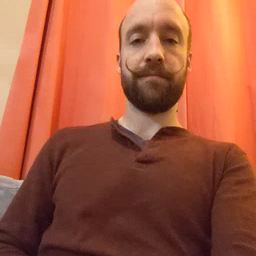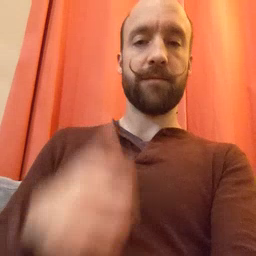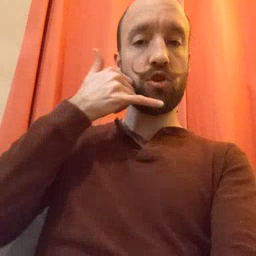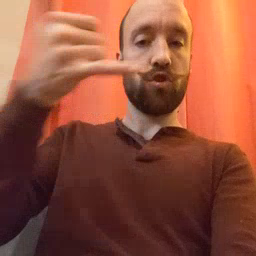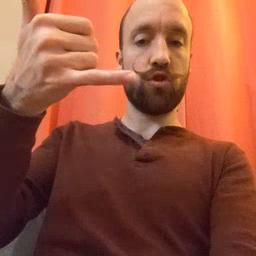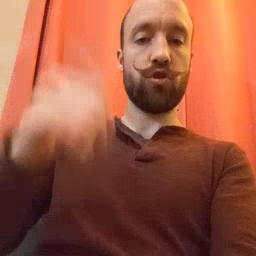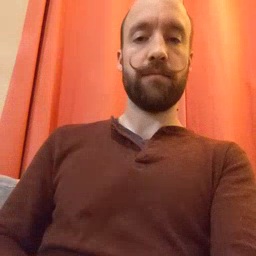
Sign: callonphone